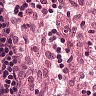
Metastatic tissue present: no